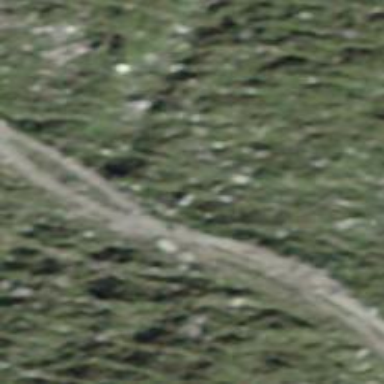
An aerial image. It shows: Excellent dirt path trail.